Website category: sports
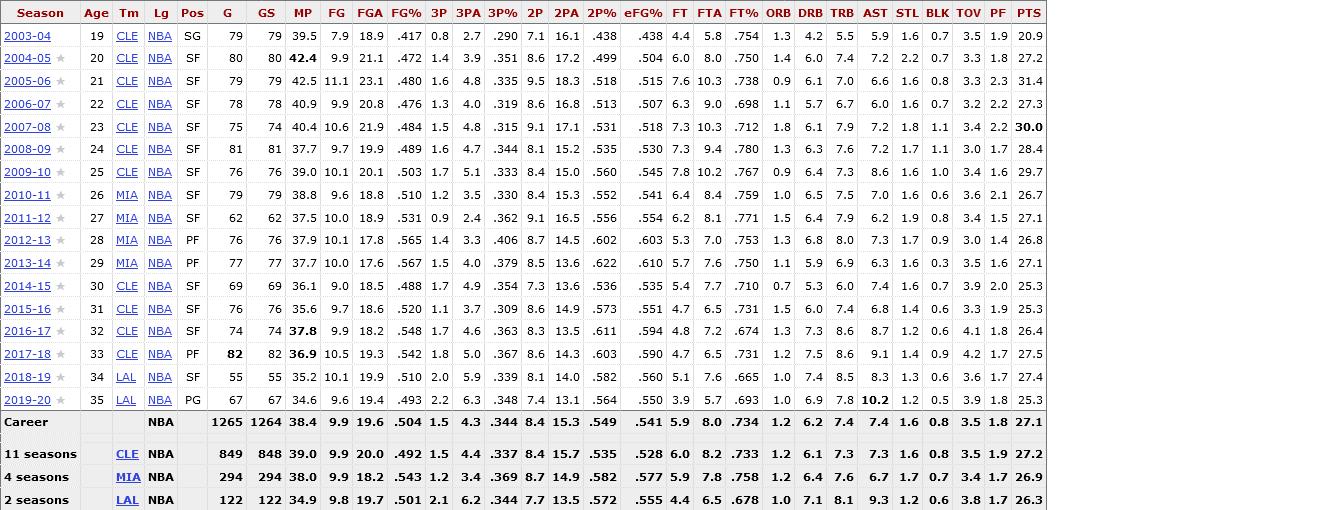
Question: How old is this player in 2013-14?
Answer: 29

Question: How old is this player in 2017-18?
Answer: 33

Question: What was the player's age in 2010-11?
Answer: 26

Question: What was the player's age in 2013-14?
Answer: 29

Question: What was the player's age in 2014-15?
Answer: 30

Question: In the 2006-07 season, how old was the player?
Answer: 22

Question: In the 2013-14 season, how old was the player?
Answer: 29

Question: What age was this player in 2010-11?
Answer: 26

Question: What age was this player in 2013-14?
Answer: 29

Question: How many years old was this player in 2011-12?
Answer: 27

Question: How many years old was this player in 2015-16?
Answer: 31

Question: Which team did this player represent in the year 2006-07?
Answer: CLE

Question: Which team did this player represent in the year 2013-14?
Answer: MIA

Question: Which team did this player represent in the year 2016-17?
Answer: CLE

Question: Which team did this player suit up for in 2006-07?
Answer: CLE

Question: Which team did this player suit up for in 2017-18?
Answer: CLE

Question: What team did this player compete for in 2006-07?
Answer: CLE

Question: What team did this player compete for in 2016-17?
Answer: CLE

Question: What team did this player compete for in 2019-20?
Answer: LAL

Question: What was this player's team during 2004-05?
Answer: CLE

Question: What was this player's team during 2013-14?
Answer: MIA

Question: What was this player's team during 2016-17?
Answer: CLE

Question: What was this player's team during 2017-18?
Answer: CLE

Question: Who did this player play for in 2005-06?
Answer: CLE

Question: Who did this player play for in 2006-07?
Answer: CLE

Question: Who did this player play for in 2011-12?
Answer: MIA

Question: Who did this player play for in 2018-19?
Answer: LAL

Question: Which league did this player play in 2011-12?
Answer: NBA

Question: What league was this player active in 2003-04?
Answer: NBA

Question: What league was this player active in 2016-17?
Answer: NBA

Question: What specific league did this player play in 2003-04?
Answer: NBA

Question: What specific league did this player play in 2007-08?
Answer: NBA

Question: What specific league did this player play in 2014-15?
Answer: NBA

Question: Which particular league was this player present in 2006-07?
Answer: NBA

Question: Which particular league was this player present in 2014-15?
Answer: NBA

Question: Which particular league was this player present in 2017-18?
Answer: NBA

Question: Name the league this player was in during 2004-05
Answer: NBA

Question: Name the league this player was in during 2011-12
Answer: NBA

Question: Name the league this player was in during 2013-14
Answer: NBA

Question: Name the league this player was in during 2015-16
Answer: NBA

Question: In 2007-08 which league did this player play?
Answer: NBA

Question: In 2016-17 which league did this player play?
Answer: NBA

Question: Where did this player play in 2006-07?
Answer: NBA

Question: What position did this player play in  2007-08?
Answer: SF

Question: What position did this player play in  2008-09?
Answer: SF

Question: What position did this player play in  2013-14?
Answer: PF

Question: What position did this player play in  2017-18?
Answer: PF

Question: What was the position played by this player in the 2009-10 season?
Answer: SF

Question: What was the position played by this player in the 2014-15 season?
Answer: SF

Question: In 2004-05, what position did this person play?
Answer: SF

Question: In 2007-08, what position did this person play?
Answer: SF

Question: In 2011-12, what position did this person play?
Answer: SF

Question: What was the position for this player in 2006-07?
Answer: SF

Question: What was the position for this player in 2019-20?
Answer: PG

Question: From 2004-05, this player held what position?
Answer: SF

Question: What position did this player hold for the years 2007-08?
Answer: SF

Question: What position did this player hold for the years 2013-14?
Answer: PF

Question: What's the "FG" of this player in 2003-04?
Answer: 7.9

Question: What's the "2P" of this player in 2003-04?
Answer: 7.1

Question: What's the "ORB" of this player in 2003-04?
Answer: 1.3

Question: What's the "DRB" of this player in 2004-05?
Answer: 6.0

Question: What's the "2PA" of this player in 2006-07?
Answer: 16.8

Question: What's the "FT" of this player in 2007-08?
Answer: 7.3

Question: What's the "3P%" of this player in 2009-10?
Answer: .333